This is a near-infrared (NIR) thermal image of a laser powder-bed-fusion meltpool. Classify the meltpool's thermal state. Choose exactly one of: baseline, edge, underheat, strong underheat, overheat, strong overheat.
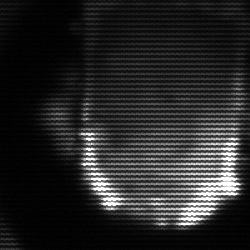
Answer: baseline